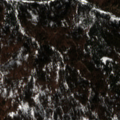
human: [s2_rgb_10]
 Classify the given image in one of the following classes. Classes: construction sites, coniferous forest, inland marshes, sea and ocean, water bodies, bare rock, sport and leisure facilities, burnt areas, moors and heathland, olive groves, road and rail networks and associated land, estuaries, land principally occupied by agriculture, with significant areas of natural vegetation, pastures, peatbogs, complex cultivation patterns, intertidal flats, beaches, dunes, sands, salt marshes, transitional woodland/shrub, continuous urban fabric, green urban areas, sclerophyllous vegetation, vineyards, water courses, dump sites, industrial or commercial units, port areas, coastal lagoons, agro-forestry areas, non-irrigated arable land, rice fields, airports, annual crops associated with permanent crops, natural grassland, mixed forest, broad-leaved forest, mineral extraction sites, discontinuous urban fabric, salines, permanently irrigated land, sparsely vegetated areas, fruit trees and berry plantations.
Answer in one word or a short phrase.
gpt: broad-leaved forest, mixed forest